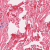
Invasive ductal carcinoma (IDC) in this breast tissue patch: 0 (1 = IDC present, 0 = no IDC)